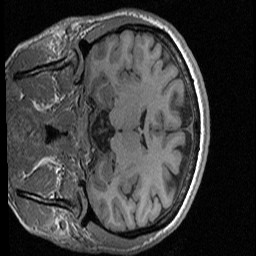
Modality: T1w
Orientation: coronal
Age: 49
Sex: female